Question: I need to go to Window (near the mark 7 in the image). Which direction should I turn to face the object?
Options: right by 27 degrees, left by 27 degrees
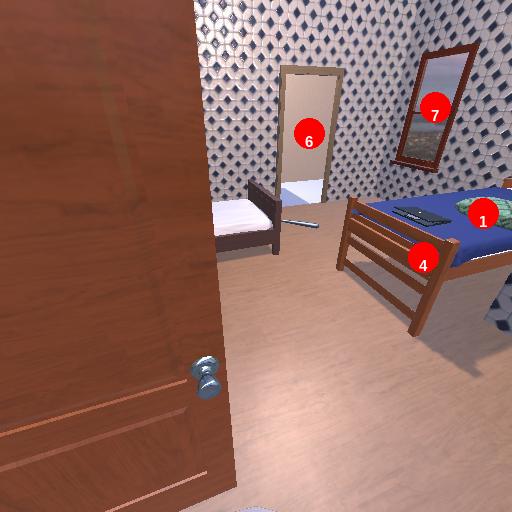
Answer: right by 27 degrees